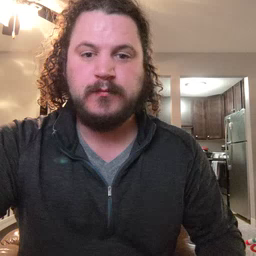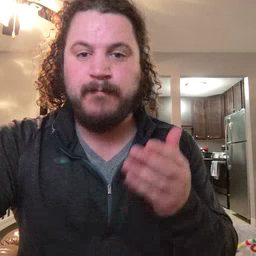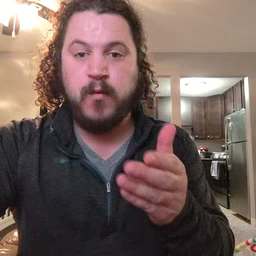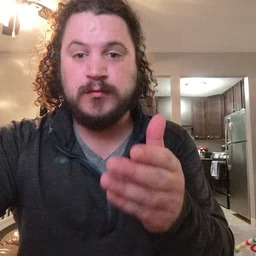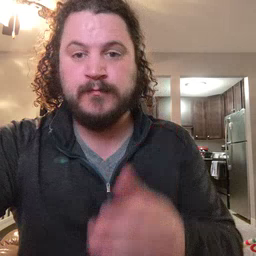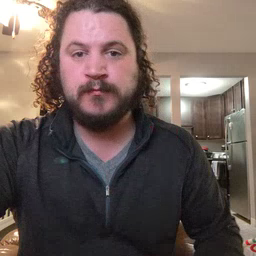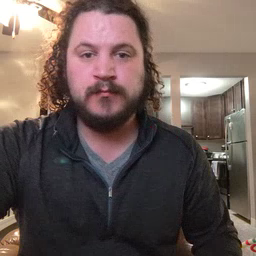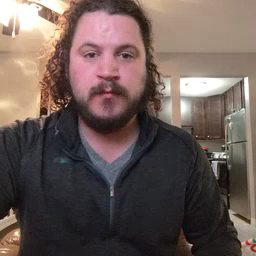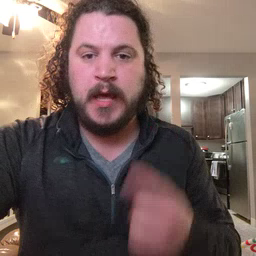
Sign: boat